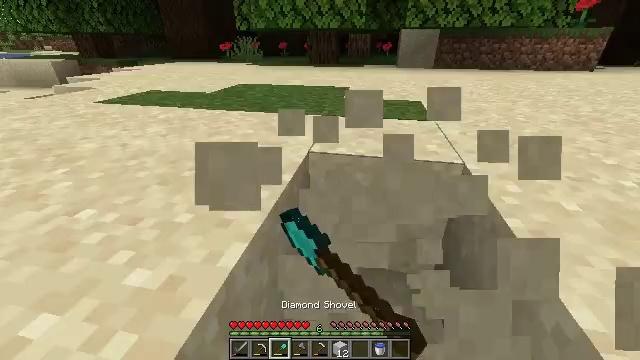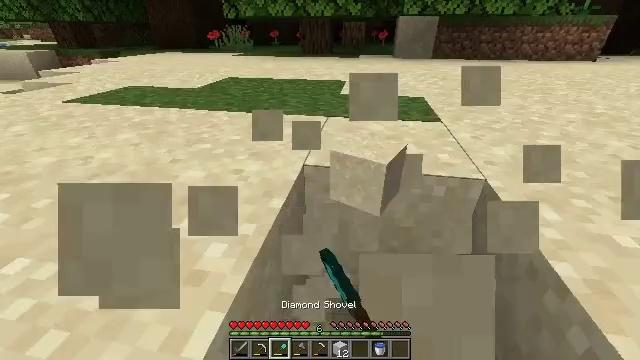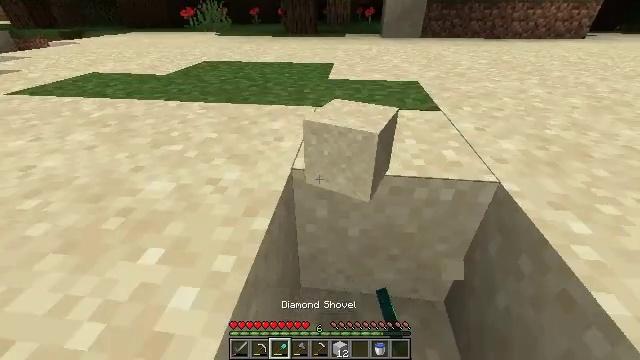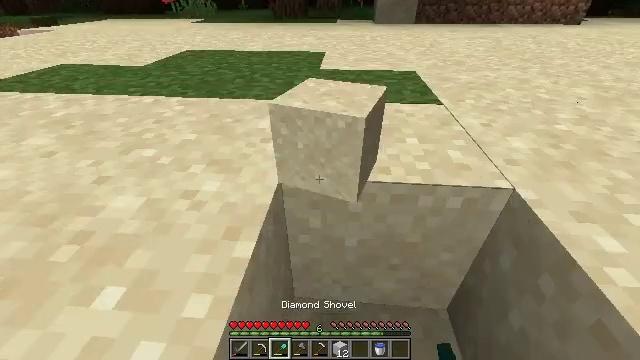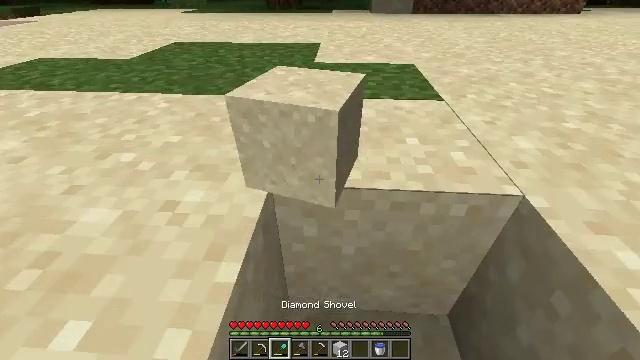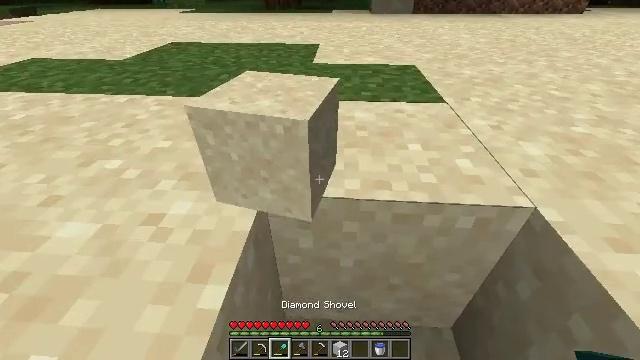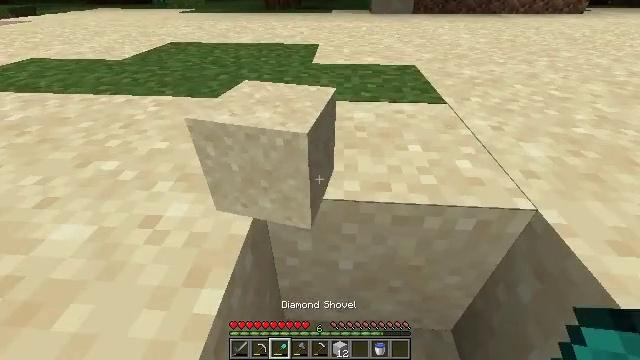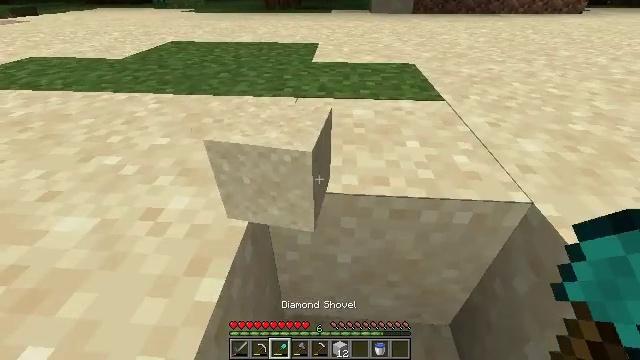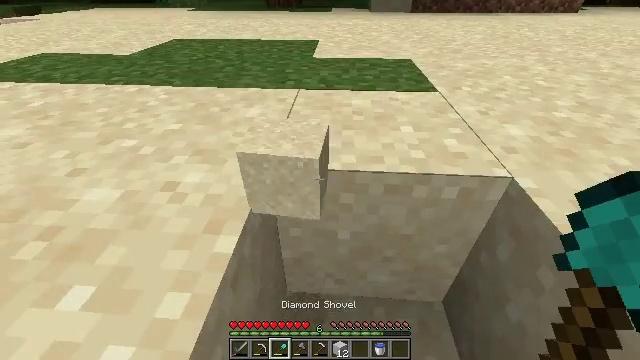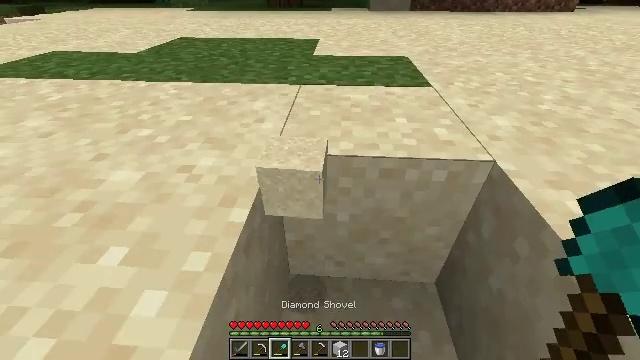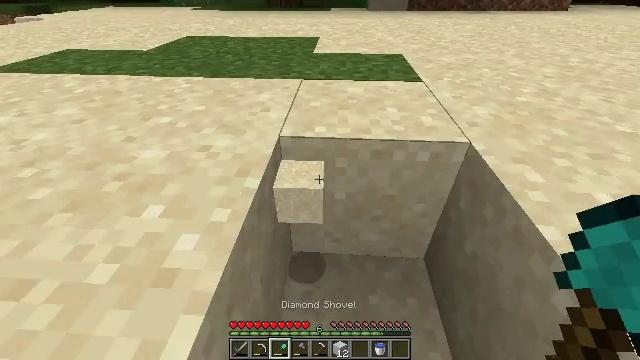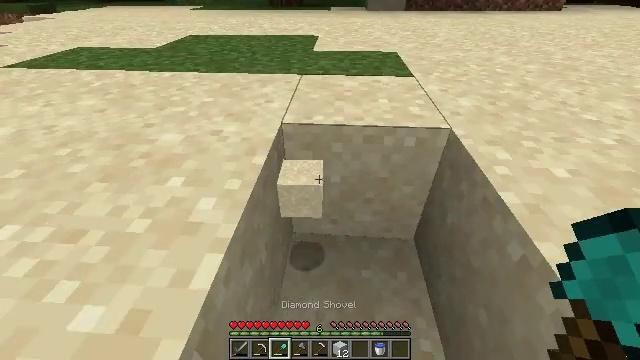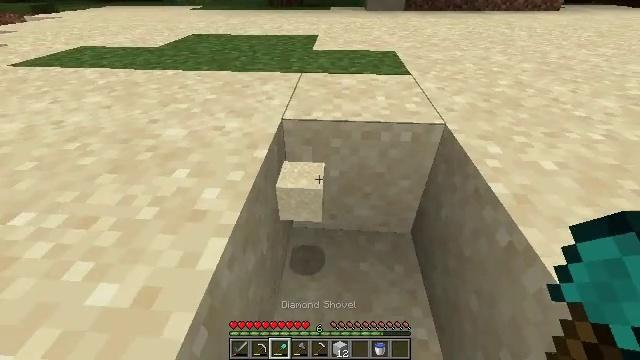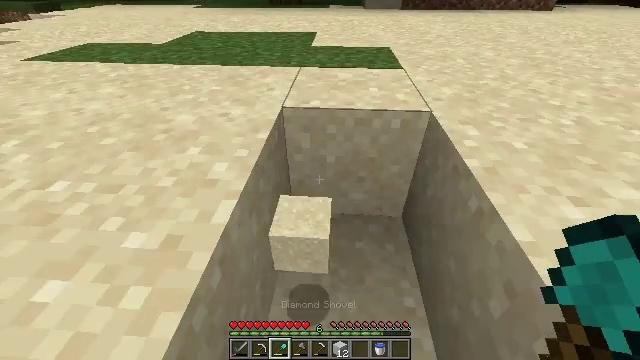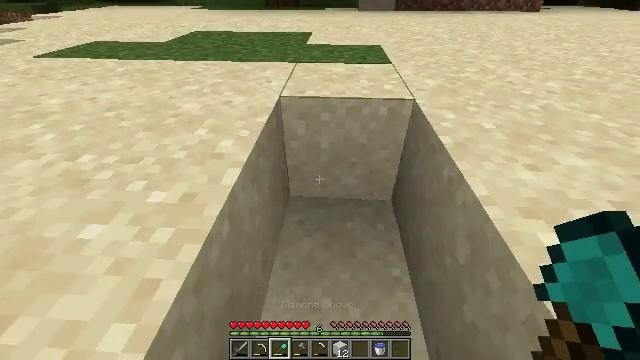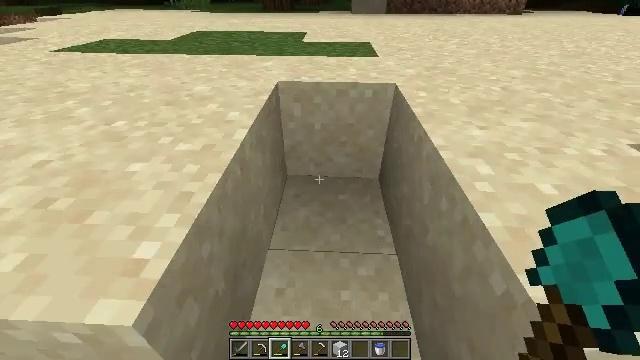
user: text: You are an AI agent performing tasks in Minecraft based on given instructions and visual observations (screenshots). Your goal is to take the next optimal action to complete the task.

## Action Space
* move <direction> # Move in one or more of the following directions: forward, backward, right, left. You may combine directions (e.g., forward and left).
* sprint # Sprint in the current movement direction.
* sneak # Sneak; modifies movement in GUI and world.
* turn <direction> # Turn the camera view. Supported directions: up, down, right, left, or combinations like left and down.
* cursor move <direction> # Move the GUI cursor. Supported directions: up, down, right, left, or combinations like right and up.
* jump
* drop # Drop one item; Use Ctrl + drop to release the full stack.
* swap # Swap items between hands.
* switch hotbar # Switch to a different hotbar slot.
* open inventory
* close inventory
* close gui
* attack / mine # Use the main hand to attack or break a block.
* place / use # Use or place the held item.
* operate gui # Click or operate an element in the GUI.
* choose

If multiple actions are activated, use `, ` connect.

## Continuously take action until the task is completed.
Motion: motion action
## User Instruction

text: drop white concrete
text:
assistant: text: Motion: move forward, turn right and down
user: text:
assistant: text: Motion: move forward, turn right and down
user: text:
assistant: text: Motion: move forward, turn right and down
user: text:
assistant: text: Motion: turn down
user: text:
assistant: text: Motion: no_op
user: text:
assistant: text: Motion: no_op
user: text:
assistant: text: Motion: move back
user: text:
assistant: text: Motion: move back
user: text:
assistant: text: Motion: move back
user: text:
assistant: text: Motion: move back
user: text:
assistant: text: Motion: move back
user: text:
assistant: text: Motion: move back
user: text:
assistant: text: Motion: move back
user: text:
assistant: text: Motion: move back
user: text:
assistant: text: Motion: move back
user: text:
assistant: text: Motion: move back
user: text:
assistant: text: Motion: move back
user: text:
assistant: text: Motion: no_op
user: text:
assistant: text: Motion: no_op
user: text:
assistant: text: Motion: open inventory
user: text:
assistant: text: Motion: open inventory
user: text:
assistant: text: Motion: turn right, open inventory
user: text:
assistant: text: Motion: turn right and down
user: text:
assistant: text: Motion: turn right and down
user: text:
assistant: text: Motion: turn right
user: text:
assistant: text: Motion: turn right
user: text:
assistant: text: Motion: turn right
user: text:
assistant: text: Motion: turn right
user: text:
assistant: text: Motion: turn right
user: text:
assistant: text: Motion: turn right and up